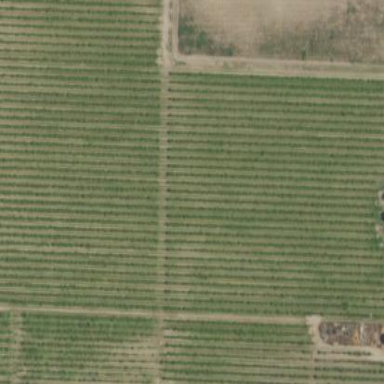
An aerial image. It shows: Vineyard.